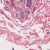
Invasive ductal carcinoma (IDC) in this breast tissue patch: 0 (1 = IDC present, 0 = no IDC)